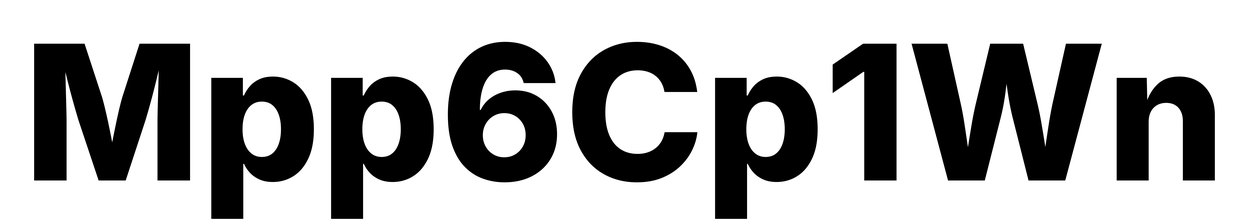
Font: Inter_ExtraBold